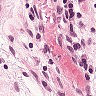
Metastatic tissue present: no